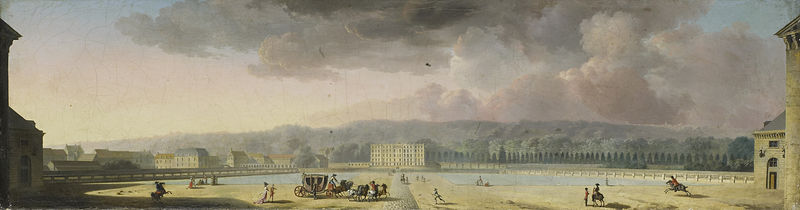
Titel: Gezicht op een paleis in een heuvellandschap
Künstler: Henri Sallembier
Standort: Amsterdam
Institution: Rijksmuseum
Schlagwörter: himmel, wasser, wolken, landschaft, see, straße, haus, schloss, weg, häuser, weite, wald, pferd, pferde, reiter, garten, ansicht, berge, gebirge, allee, kutsche, panorama, stadtansicht, galopp, wasserspiel